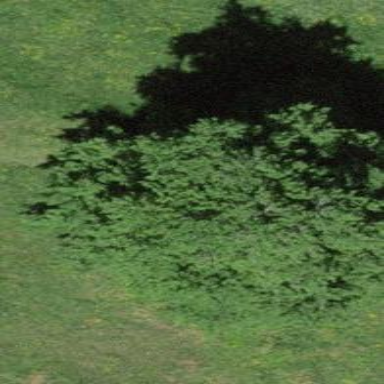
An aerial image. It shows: Beautiful woodland area.